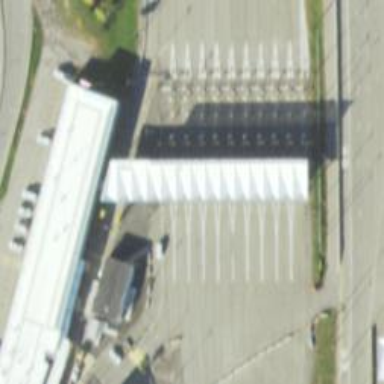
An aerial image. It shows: Border control barrier.